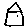
Label: house